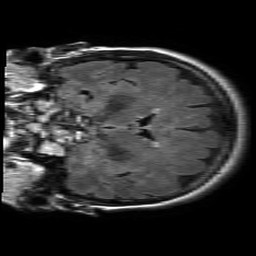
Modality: FLAIR
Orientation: coronal
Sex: female
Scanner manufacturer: philips
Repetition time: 11 s
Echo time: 0.125 s